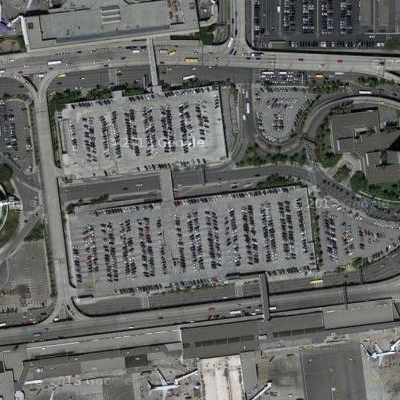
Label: gParking